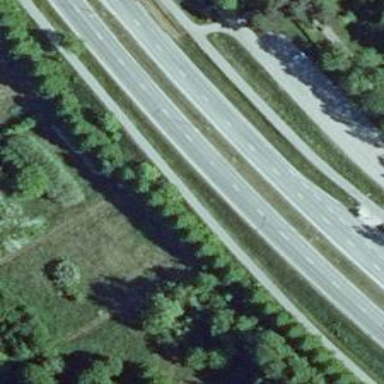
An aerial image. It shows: Asphalt cycleway.